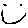
Label: smiley face